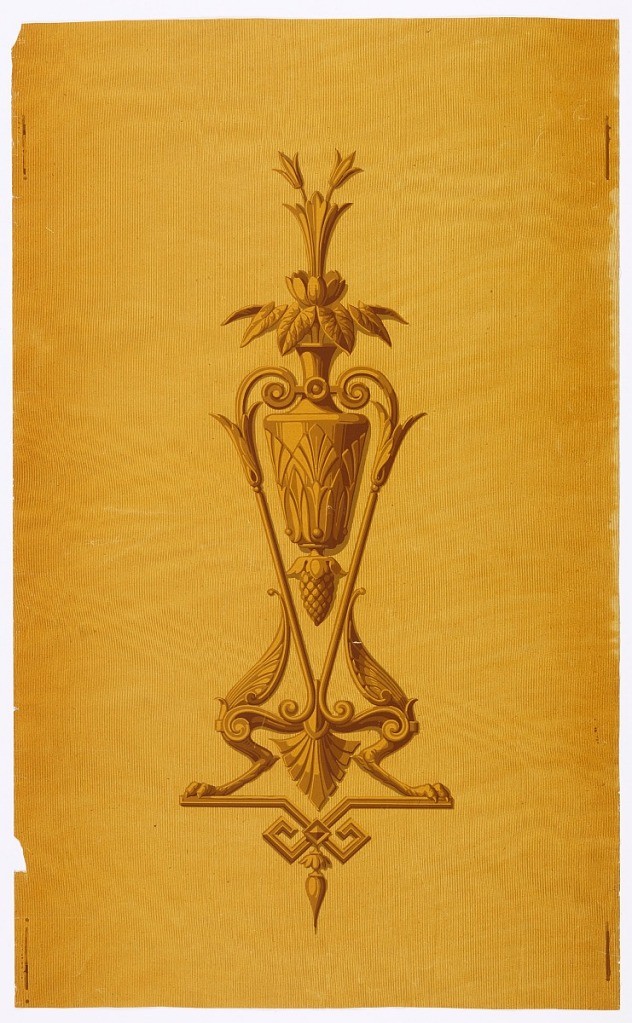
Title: Decorative panel
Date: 1865
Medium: Block-printed on machine-made paper, varnished
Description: On a tan, wood-grained glossy ground is printed a single large design of an urn supported by scrolled arms with griffin feet and containing stylized lily-like flowers and leaves. Printed in tan and yellow.